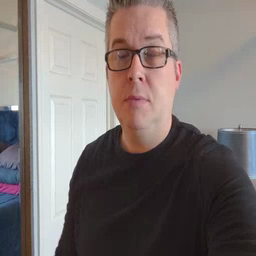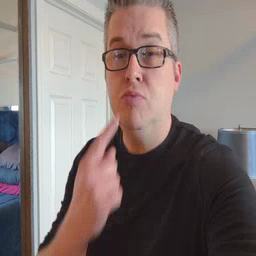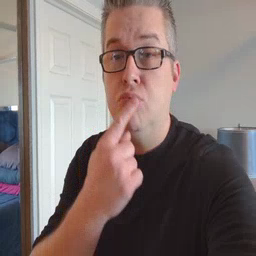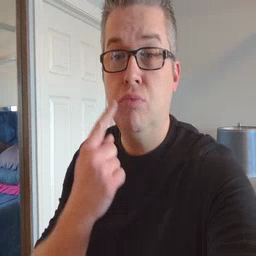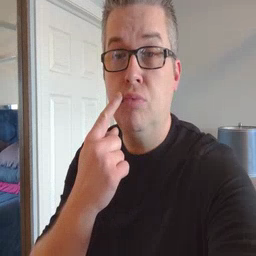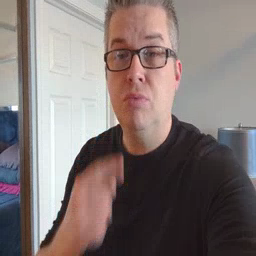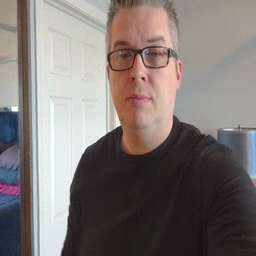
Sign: lips